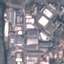
Land use / land cover: Industrial